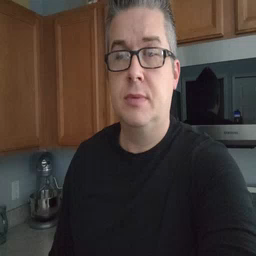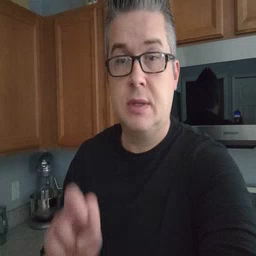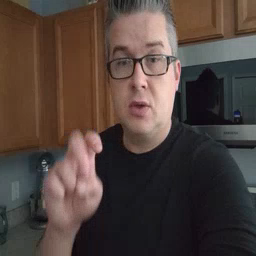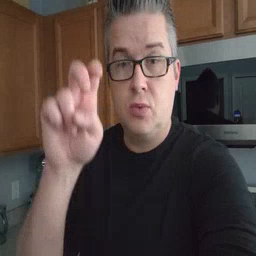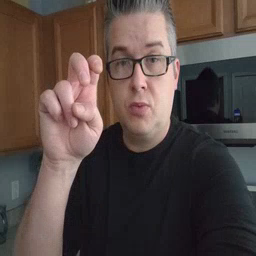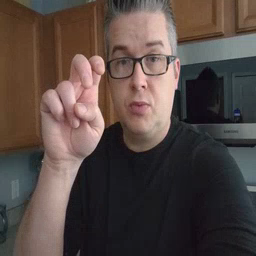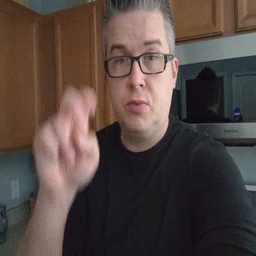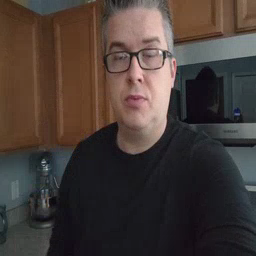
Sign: stairs